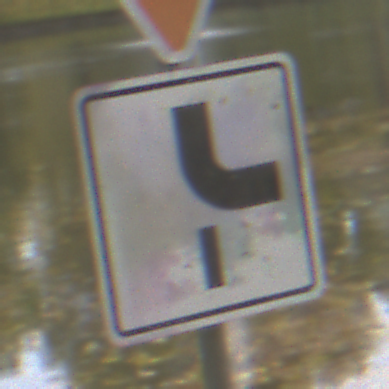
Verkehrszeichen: VerlaufVorfahrtsstrasse10
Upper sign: VorfahrtGewaehren
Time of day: MorningAfternoon
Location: Outdoor (Nature)
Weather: Overcast
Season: Autumn
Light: Natural